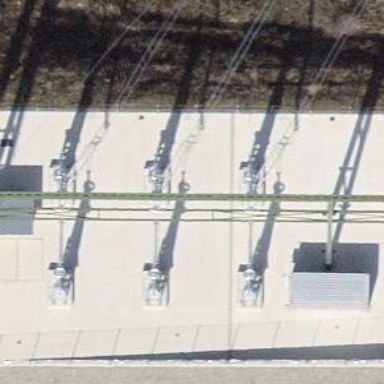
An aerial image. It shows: Insulator used in power systems.